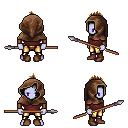
a pixel art fantasy rpg character, male body template, dark elf, purple skin, maroon long-sleeve shirt, gold greaves, brown mohawk hairstyle, cloth hood, leather bracers, brown shoes, spear, four views (front, back, left, right), 2x2 character sprite sheet, small pixel art, hard edges, no anti-aliasing